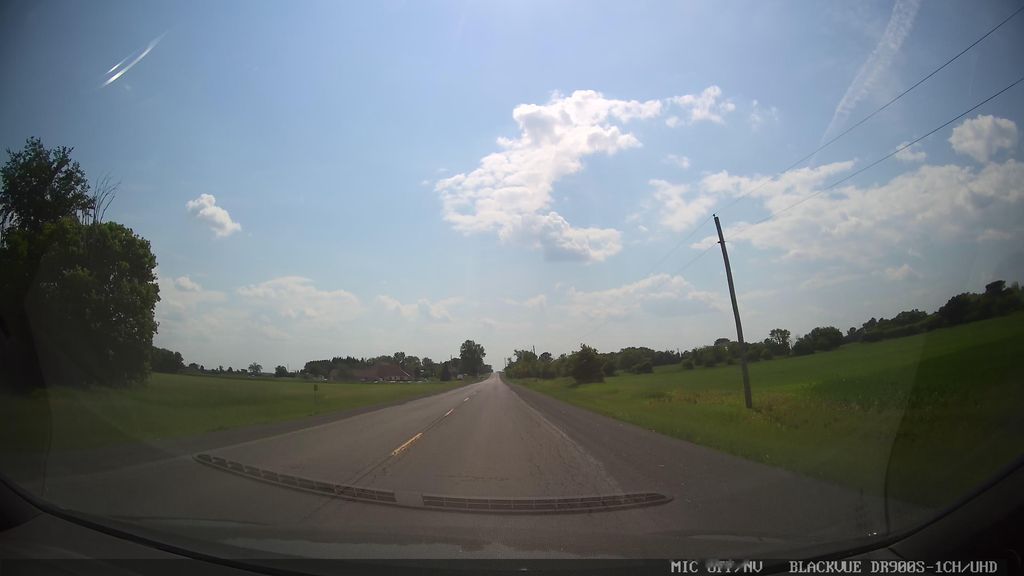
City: ottawa-gatineau